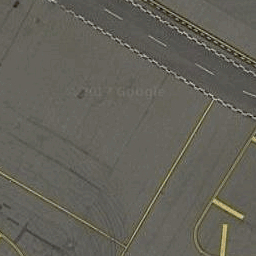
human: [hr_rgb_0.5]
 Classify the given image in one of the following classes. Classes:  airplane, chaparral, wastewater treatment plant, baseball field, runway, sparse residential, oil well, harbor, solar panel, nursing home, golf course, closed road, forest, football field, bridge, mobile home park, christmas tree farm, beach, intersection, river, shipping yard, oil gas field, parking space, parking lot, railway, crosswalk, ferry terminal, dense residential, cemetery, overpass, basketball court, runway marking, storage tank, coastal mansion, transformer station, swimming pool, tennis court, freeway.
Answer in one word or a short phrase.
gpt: runway marking